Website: slack
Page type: billing-address
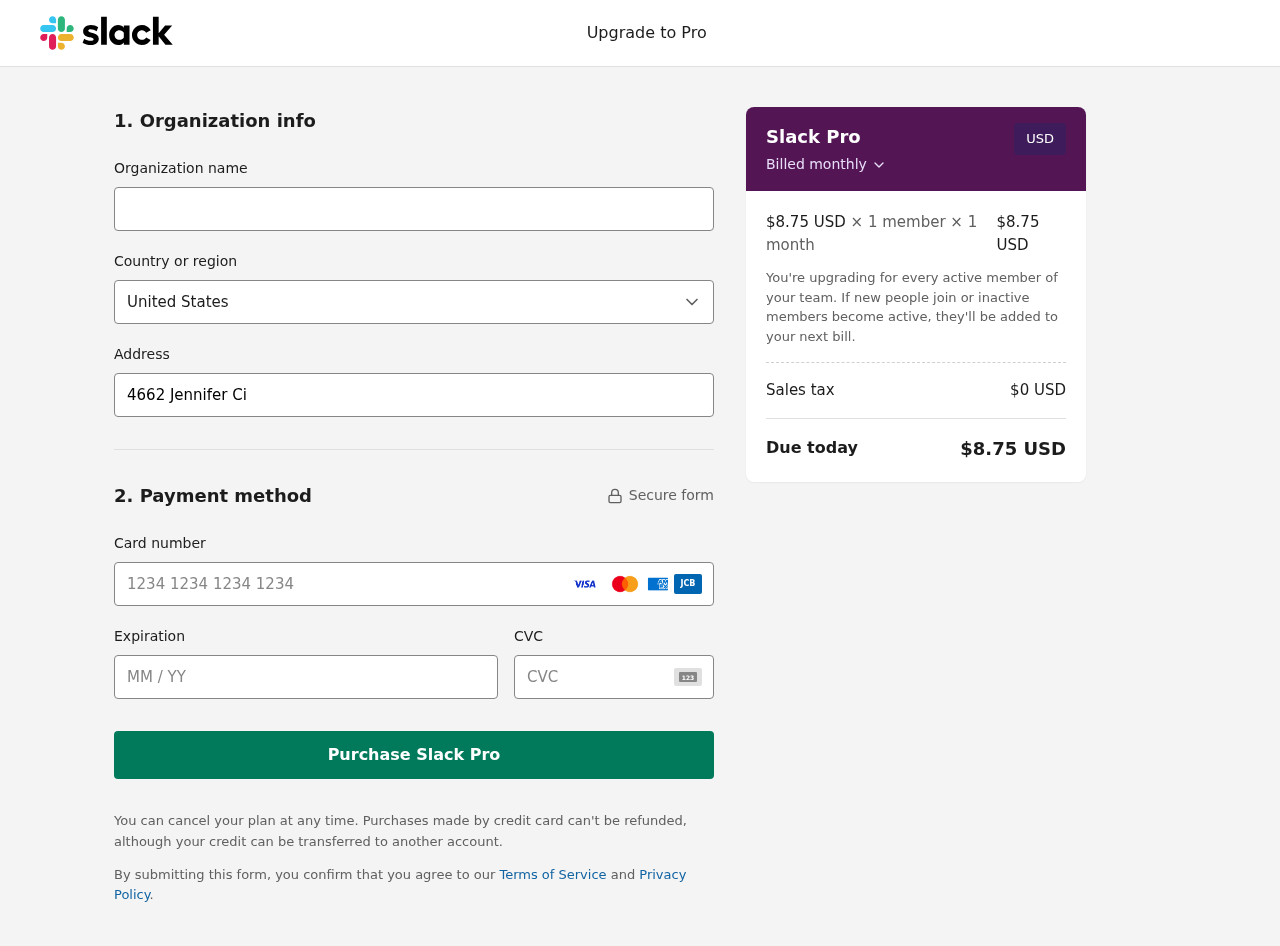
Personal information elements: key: PII_CARD_CVV
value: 204
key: PII_CARD_EXPIRY
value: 02/30
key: PII_CARD_NUMBER
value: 6011 7346 6438 3369
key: PII_COUNTRY
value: United States
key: PII_STREET
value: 4662 Jennifer Circles
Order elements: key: ORDER_PRICE_PER_MEMBER
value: $8.75 USD
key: ORDER_MEMBER_COUNT
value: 1
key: ORDER_MONTH_COUNT
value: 1
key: ORDER_SUBTOTAL
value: $8.75 USD
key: ORDER_TAX
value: $0
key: ORDER_TOTAL
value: $8.75 USD